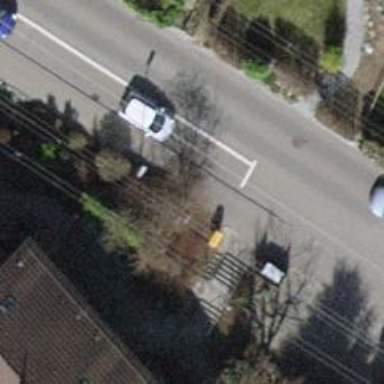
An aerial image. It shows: Set of steps on the road.